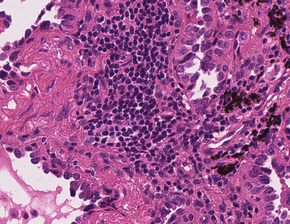
Tumor epithelial tissue: yes
Tumor-associated stroma tissue: yes
Normal tissue: no